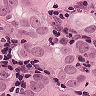
Metastatic tissue present: yes